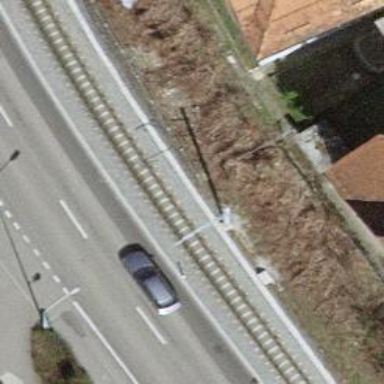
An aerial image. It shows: Railway milestone with catenary mast.